Aerial crown-view tile of a tropical tree (Barro Colorado Island, Panama), acquired 20250317:
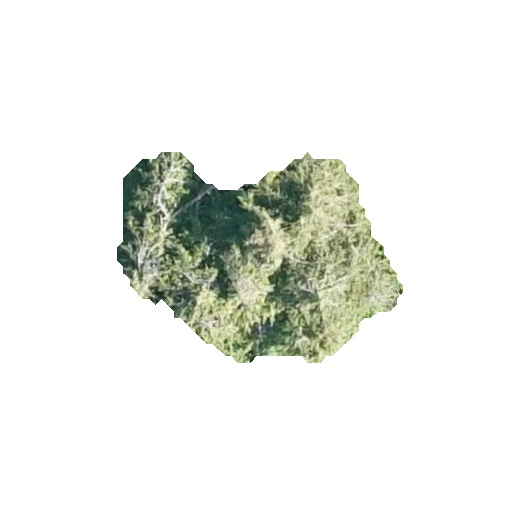
Species: Quararibea stenophylla
GBIF accepted scientific name: Quararibea stenophylla
Crown area: 62.51 m²